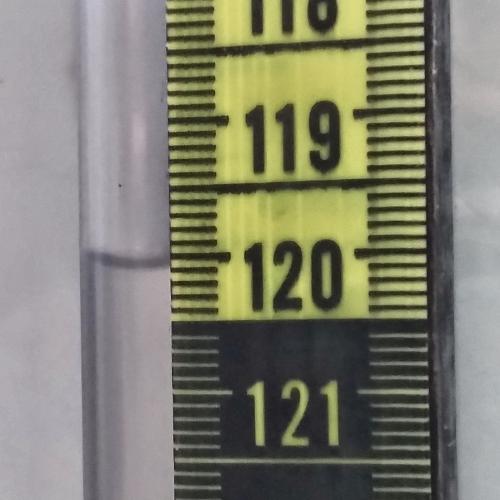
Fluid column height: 120.1 cm